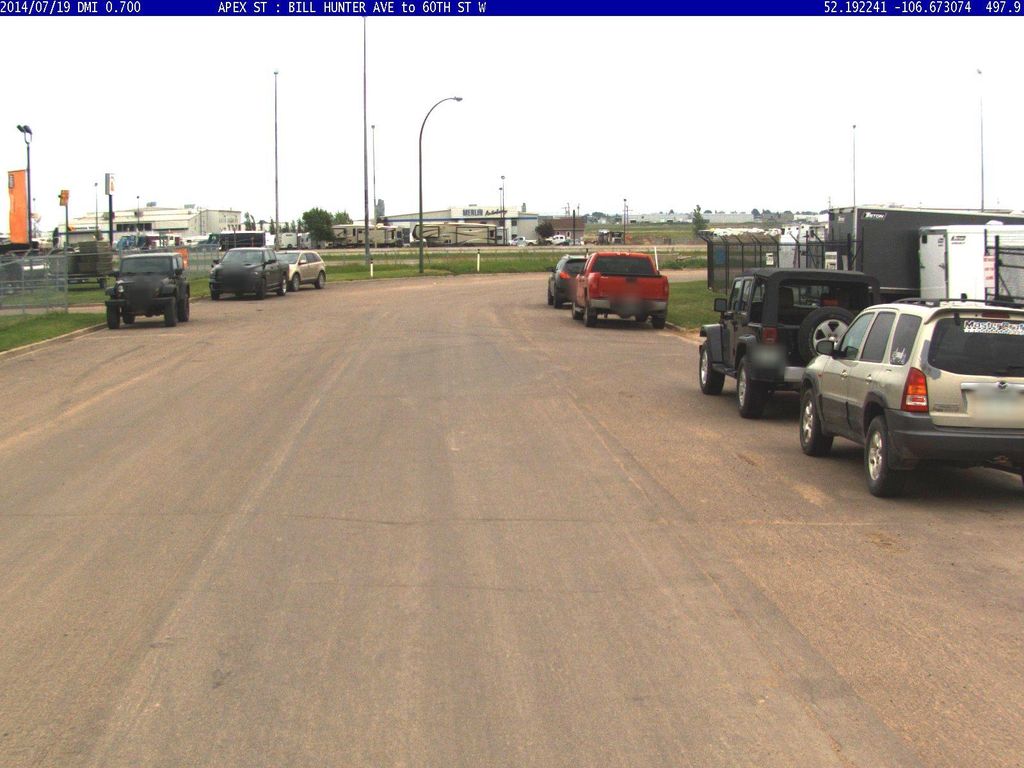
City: saskatoon